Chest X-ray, AP view. Patient: 56 years old, sex M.
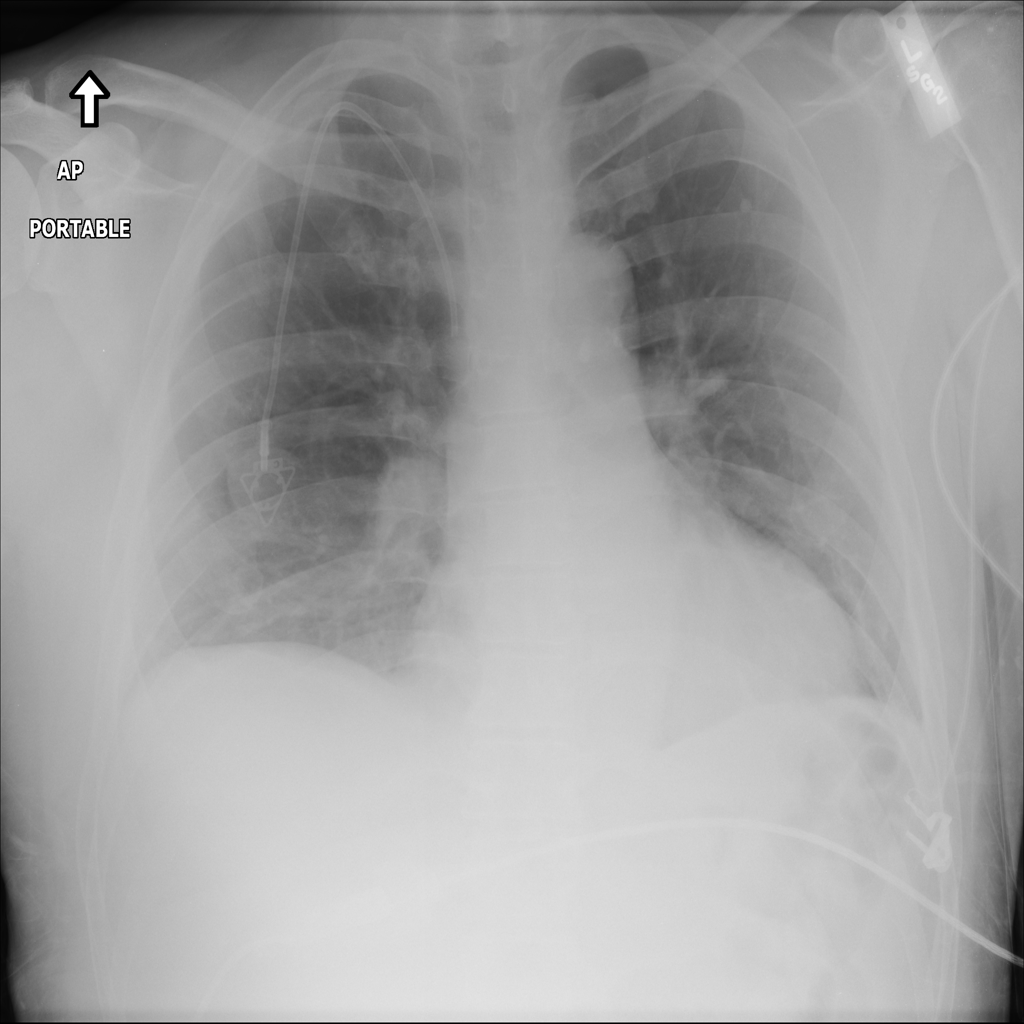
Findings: No Finding